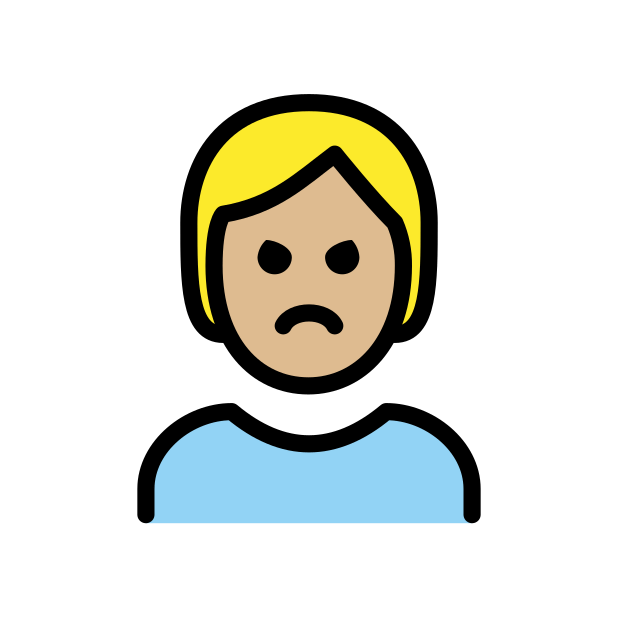
person pouting: medium-light skin tone